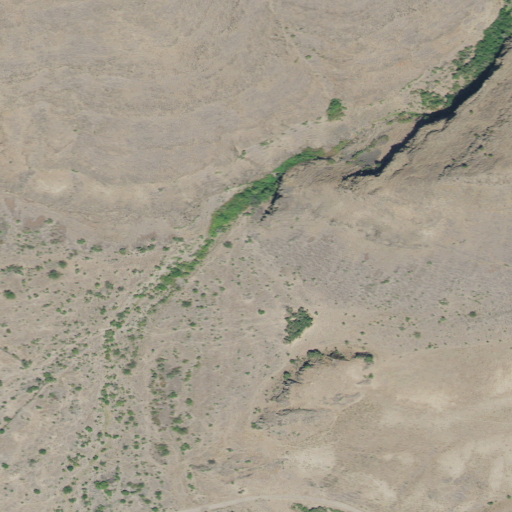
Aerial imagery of valley in Idaho named Buffalo Draw containing grassland, open development, and shrub